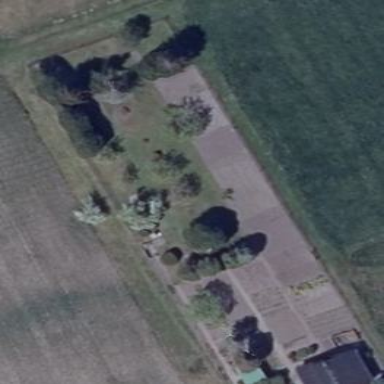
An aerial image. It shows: Garden that is leisure land.